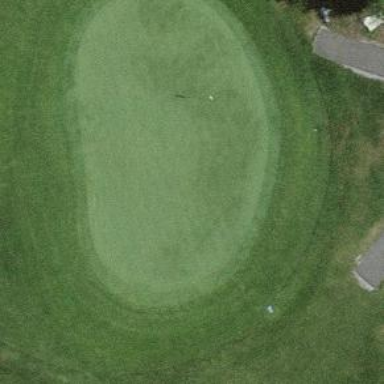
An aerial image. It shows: Green golf area with grass land use.